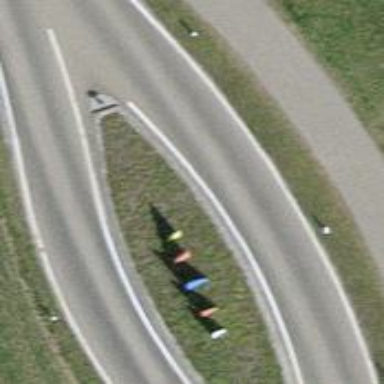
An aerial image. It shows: Tertiary road with asphalt surface.